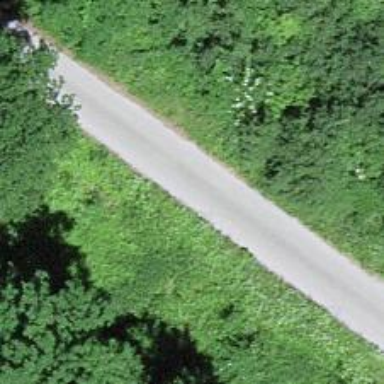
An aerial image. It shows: Unclassified road with asphalt surface.